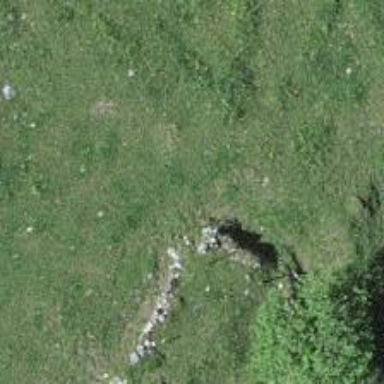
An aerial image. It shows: Wall made of dry stone.